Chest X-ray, PA view. Patient: 19 years old, sex F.
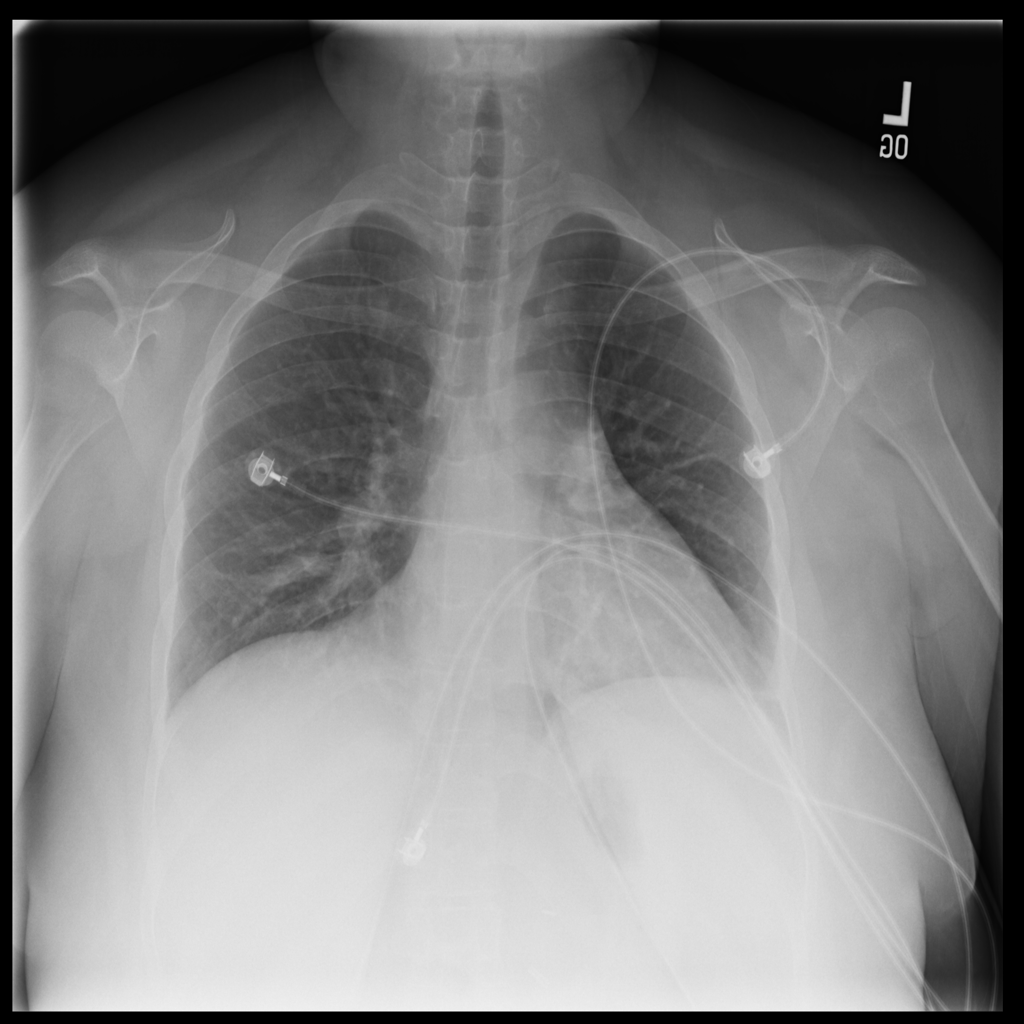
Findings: Atelectasis